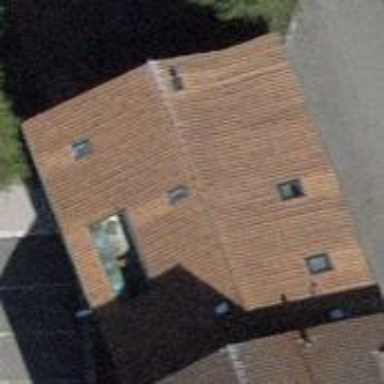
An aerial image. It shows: Building with tile roof.